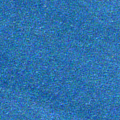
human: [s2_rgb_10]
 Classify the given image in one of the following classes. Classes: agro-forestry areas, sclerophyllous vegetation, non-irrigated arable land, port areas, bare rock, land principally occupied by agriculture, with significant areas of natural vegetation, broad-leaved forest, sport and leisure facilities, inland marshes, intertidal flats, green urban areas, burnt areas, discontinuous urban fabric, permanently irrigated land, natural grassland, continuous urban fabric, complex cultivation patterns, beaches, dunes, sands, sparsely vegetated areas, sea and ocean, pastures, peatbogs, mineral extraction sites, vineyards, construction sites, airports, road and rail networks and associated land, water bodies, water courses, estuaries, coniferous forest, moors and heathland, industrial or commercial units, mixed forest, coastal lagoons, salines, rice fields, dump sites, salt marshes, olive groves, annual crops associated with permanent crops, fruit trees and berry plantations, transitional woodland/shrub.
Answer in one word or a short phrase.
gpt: sea and ocean